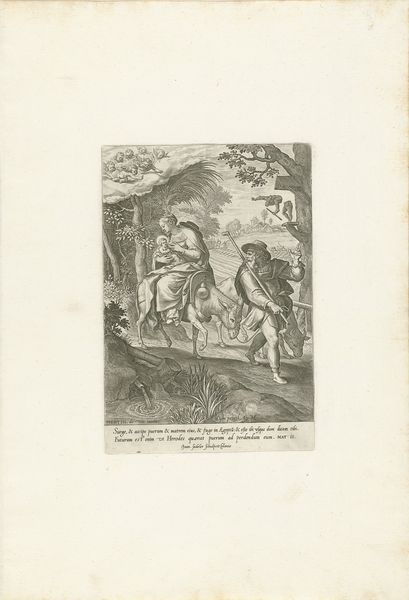
Titel: Vlucht naar Egypte
Künstler: Johann (I) Sadeler
Standort: Amsterdam
Institution: Rijksmuseum
Schlagwörter: hat, men, religious, old, sitting, woman, print, angel, angels, man, naked, sky, tree, nature, water, trees, child, forest, grass, plants, drawing, mother, illustration, monochrome, walking, story, pen, small, family, ink, jesus, pencil, choir, cow, cows, horse, book, christ, baby, joseph, mary, father, stick, page, son, text, daughter, manuscript, christus, donkey, infant, journey, mule, traveler, ride, scenery, fit, hourse, graphite, marie, etch, leading, holy mary, treee, crusader, tiny, emule, bethleamen, unfit